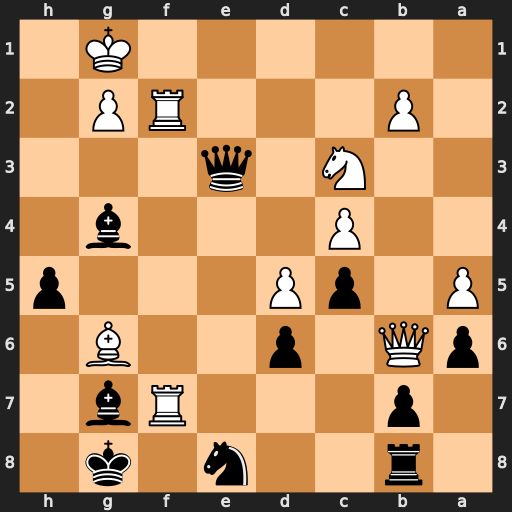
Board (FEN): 1r2n1k1/1p3Rb1/pQ1p2B1/P1pP3p/2P3b1/2N1q3/1P3RP1/6K1
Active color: b
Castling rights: -
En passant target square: -
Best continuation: Qe1+ Kh2 Be5+ g3 h4